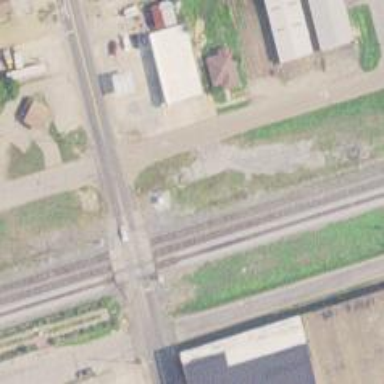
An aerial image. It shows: Level crossing along the railway.